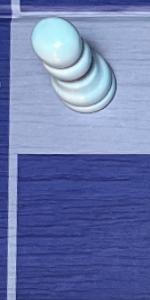
Label: Empty